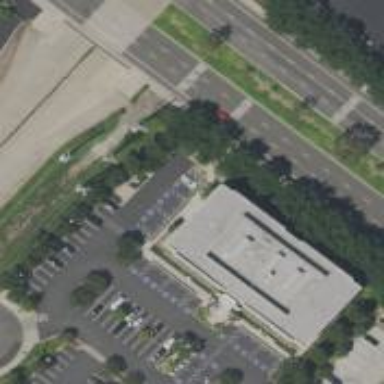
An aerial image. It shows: Office building.